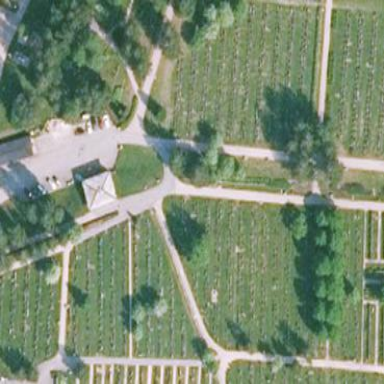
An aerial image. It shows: Cemetery.